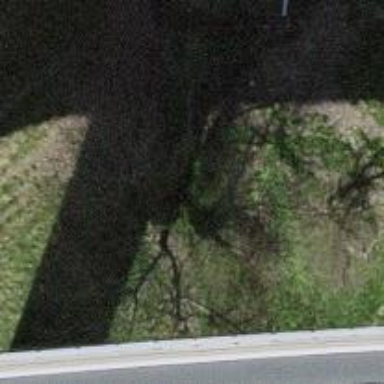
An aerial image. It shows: Beautiful tree in nature.